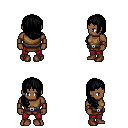
a pixel art fantasy rpg character, male body template, human, dark skin, leather chest armor, red pants, black right-swept hairstyle, leather bracers, brown shoes, four views (front, back, left, right), 2x2 character sprite sheet, small pixel art, hard edges, no anti-aliasing